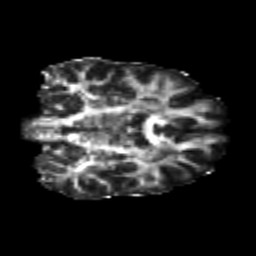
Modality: FA
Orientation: coronal
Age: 24
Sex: male
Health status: healthy
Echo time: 0.074 s